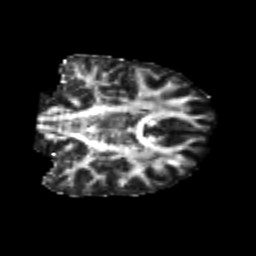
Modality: FA
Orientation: coronal
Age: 22
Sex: female
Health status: healthy
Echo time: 0.074 s